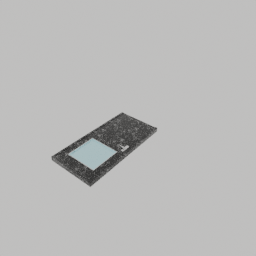
Label: architecture